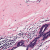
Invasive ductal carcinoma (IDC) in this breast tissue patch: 0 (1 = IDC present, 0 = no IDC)